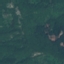
Land use / land cover class: Forest